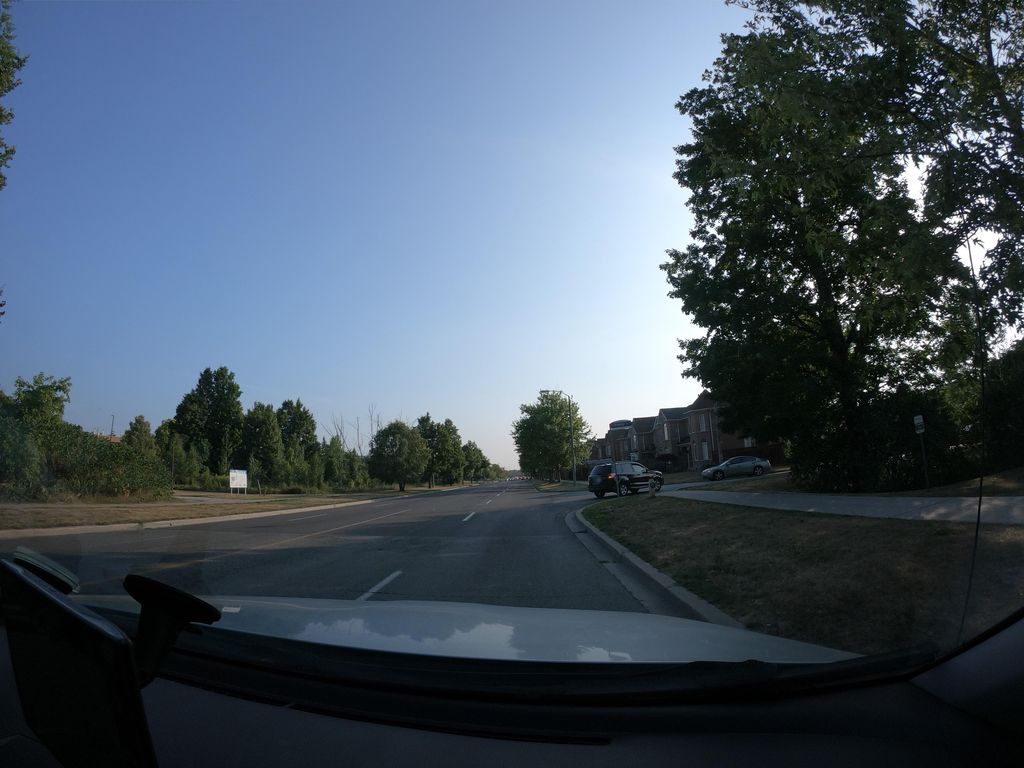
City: toronto